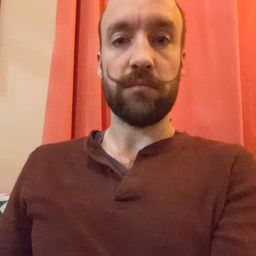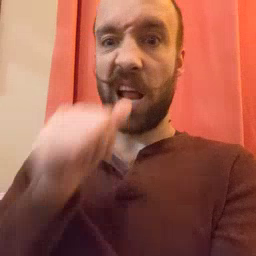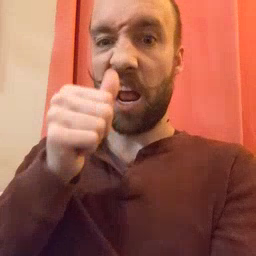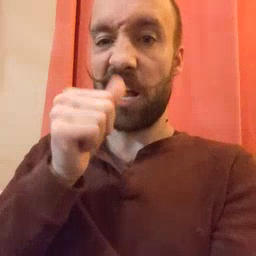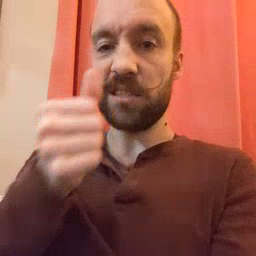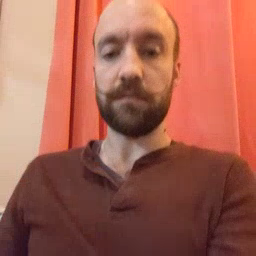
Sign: nuts